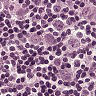
Metastatic tissue present: yes